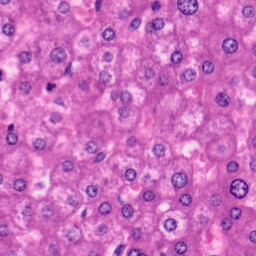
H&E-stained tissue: Liver